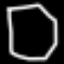
Label: octagon